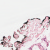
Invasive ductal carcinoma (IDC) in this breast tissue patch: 0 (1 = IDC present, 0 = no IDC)